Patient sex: F
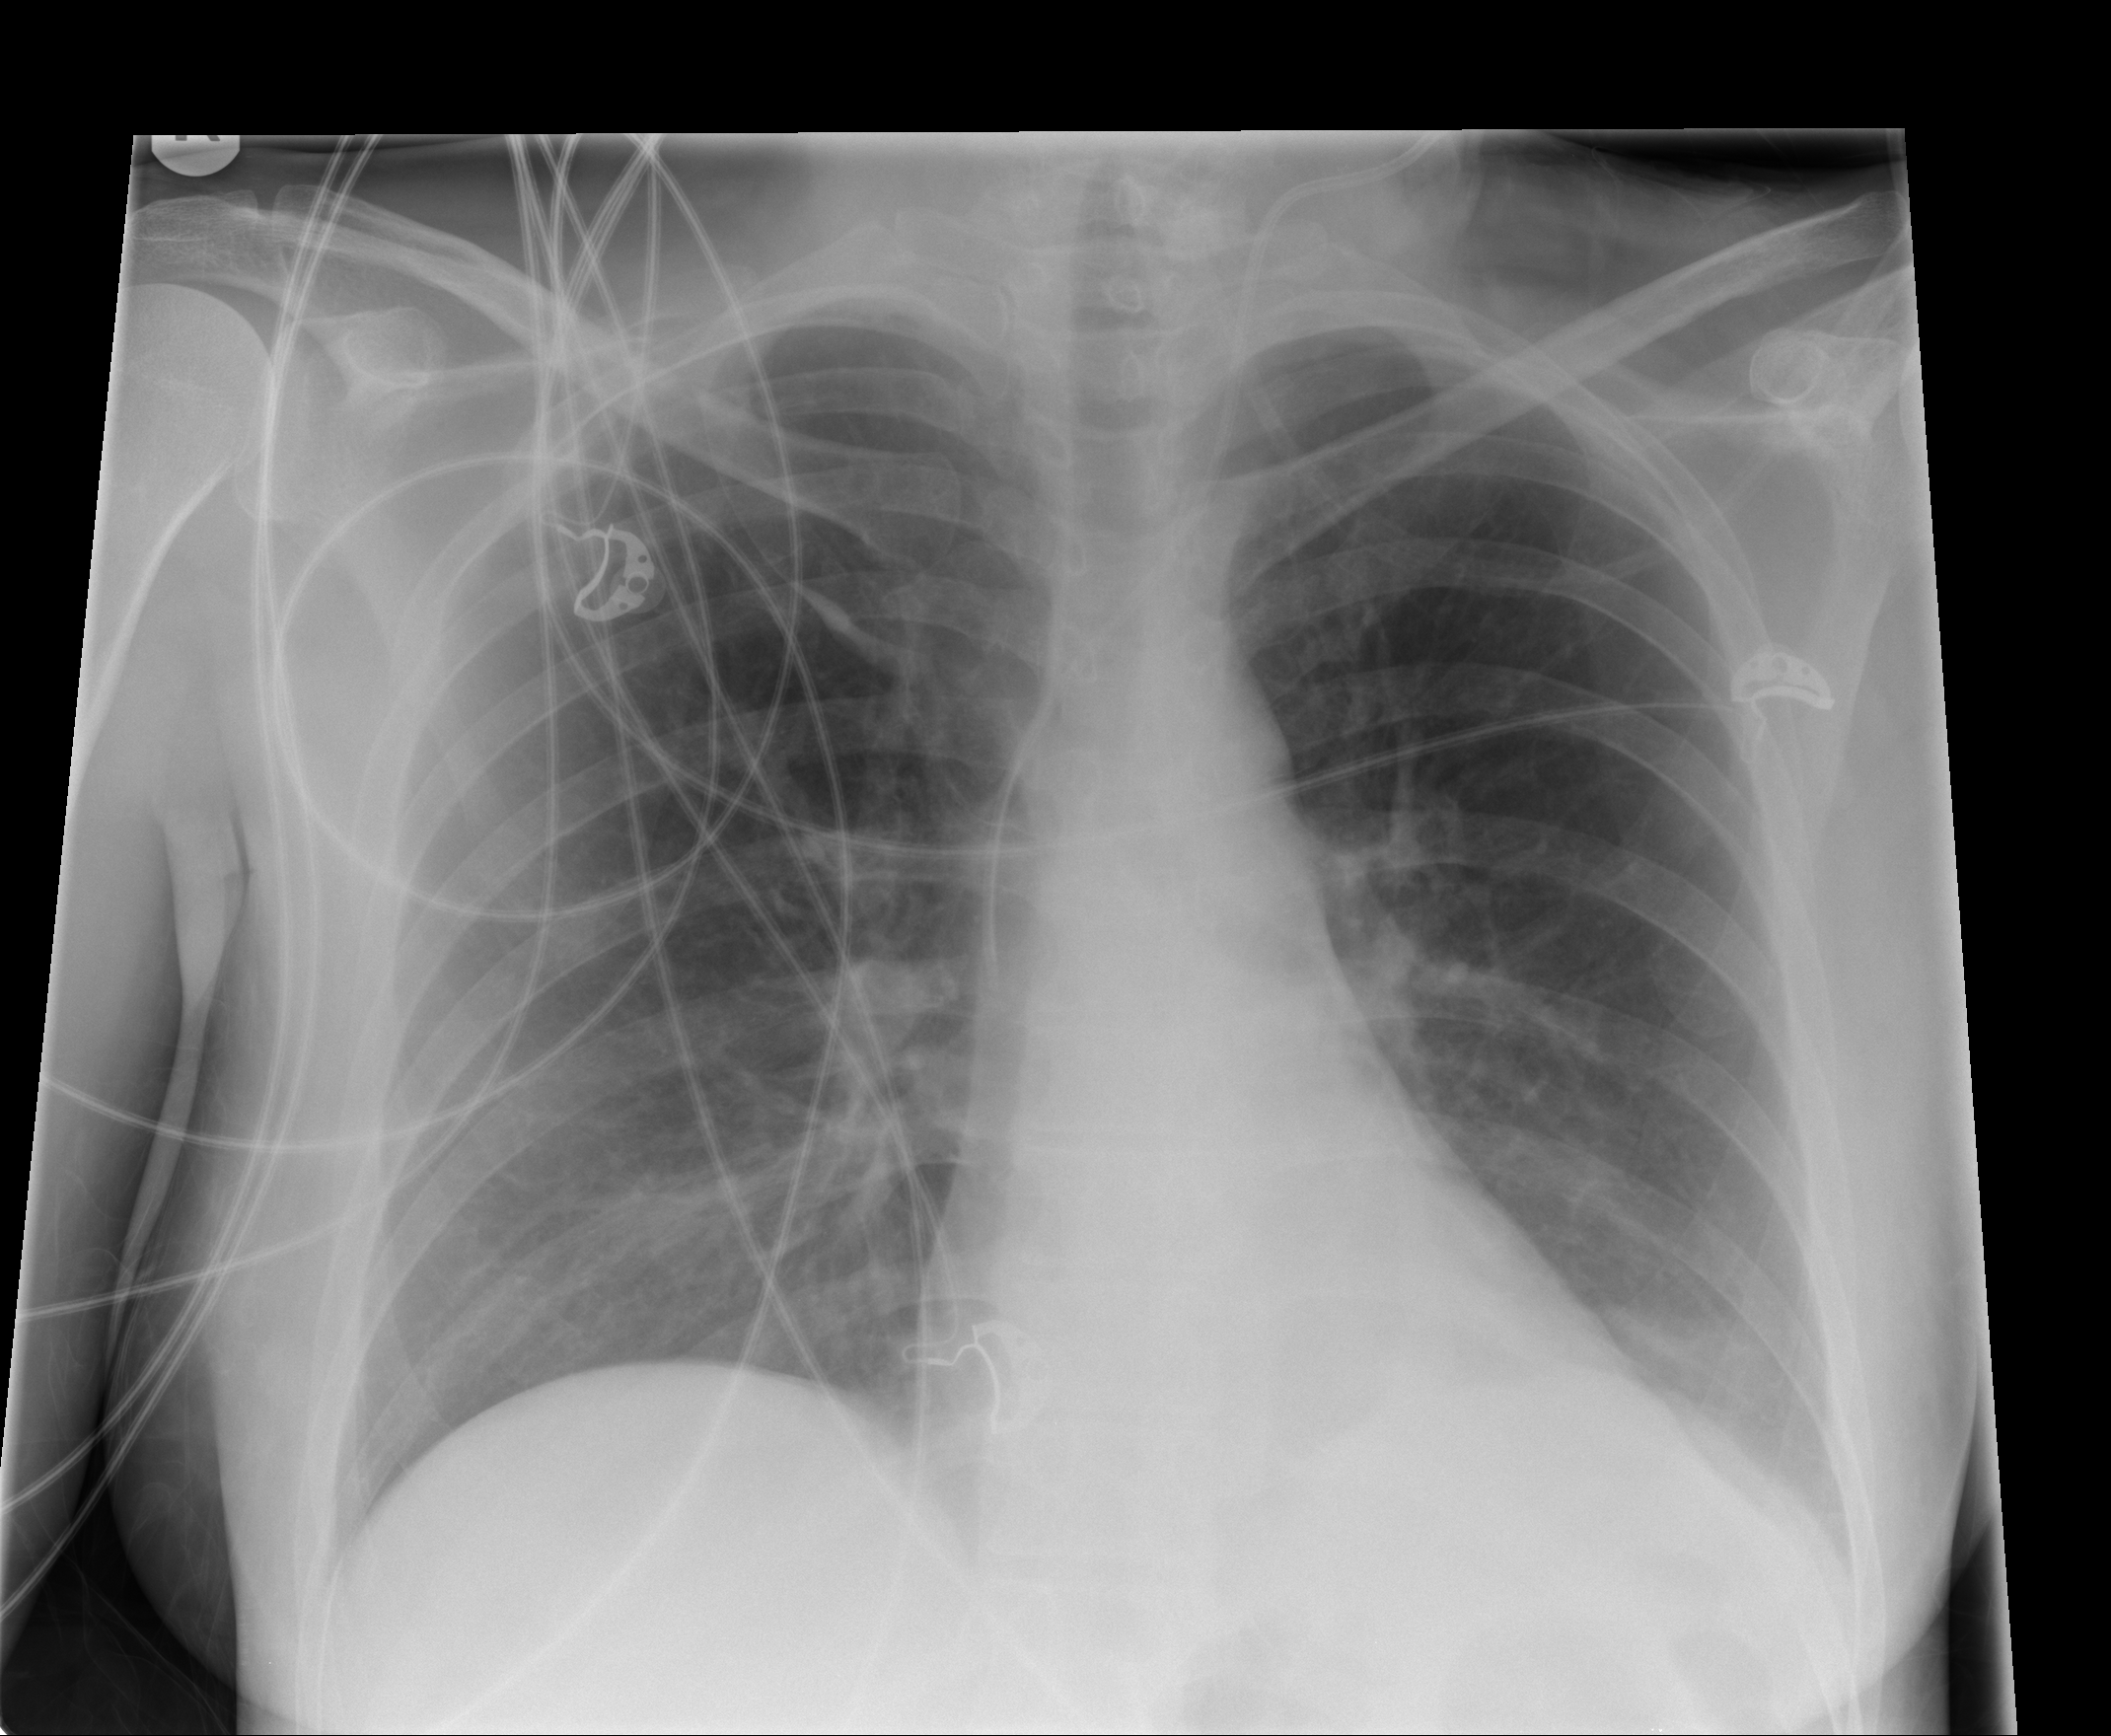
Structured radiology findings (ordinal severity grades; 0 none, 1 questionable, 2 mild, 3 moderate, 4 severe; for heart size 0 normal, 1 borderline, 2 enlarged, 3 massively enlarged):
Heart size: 0
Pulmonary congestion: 0
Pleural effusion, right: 0
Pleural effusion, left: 1
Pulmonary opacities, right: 0
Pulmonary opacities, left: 0
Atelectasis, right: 0
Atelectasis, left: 1